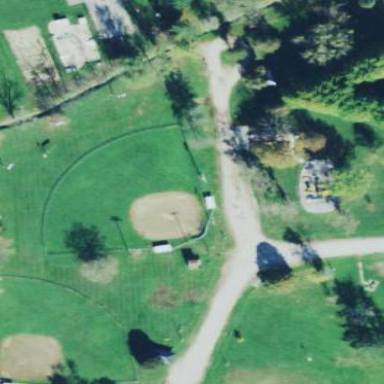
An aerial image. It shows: Softball pitch for leisure land activities.